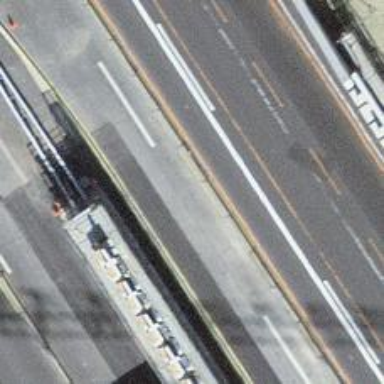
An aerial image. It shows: View of motorway.